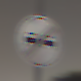
Verkehrszeichen: EndeUeberholverbot
Umgebung: Outdoor, Suburban
Tageszeit: Night
Wetter: Clear
Licht: Artificial
Jahreszeit: NotSpecified
Kontrast: MediumContrast